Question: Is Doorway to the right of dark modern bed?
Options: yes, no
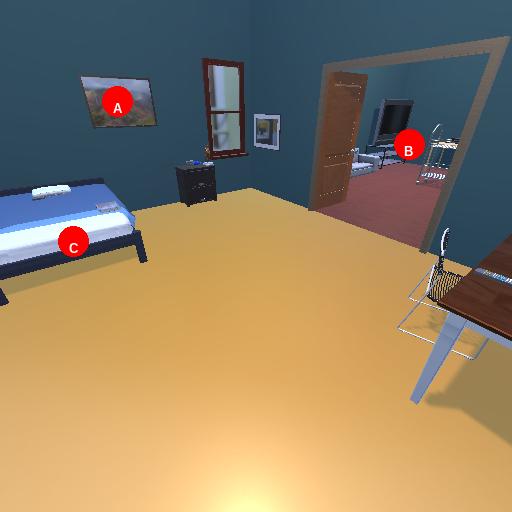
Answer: yes